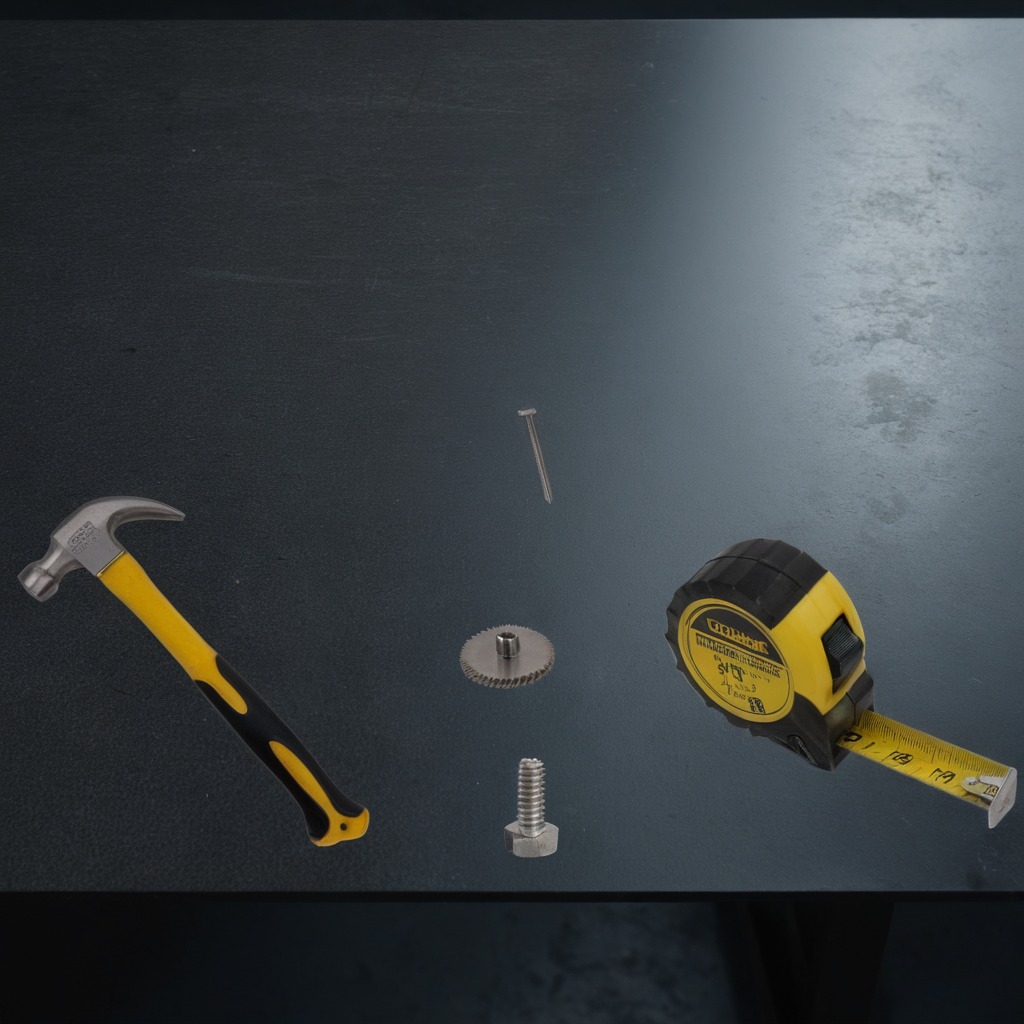
A gear with teeth, a measuring tape, a hammer, an iron nail, and a metal machine screw are lying on the granite table.